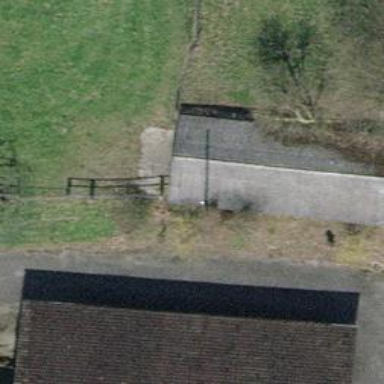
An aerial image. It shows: Rural barn.